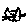
Label: cat